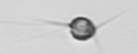
Label: Acanthoica_quattrospina